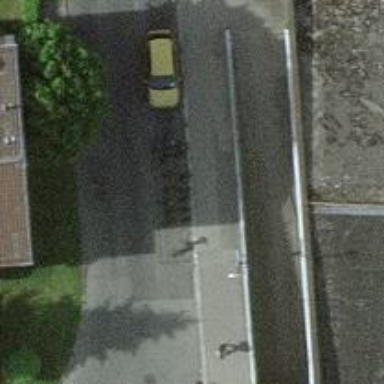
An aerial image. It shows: Bicycle rental service.